Aerial crown-view tile of a tropical tree (Barro Colorado Island, Panama), acquired 20250715:
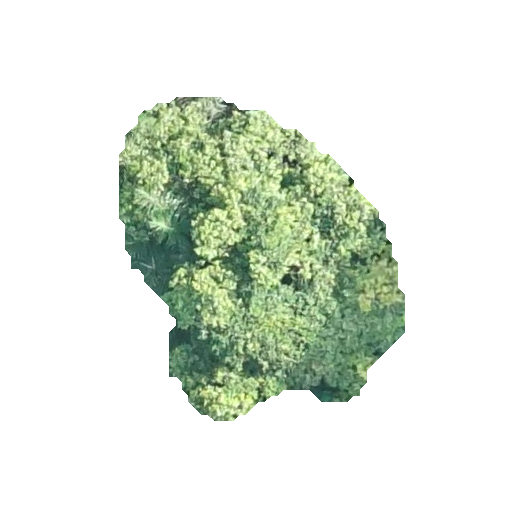
Species: Luehea seemannii
GBIF accepted scientific name: Luehea seemannii
Crown area: 97.006 m²